Question: Anyone know if its possible to yet create a css based drop shadow on transparent background PNG image?
Perhaps with CSS3,jquery or lastly server side?
Example after effect of what I am trying to acheive :

Pretty sure if it is possible it wouldn't be cross browser but willing to apply if it degrades well?
Feel free to add you input , open techniques discussion ..
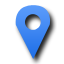
Answer: If you load the image in to a canvas context you can do this.
good clean source here:
<URL>